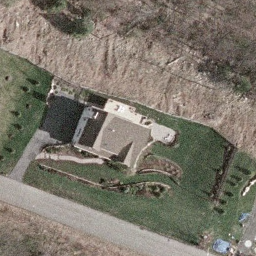
Label: residential